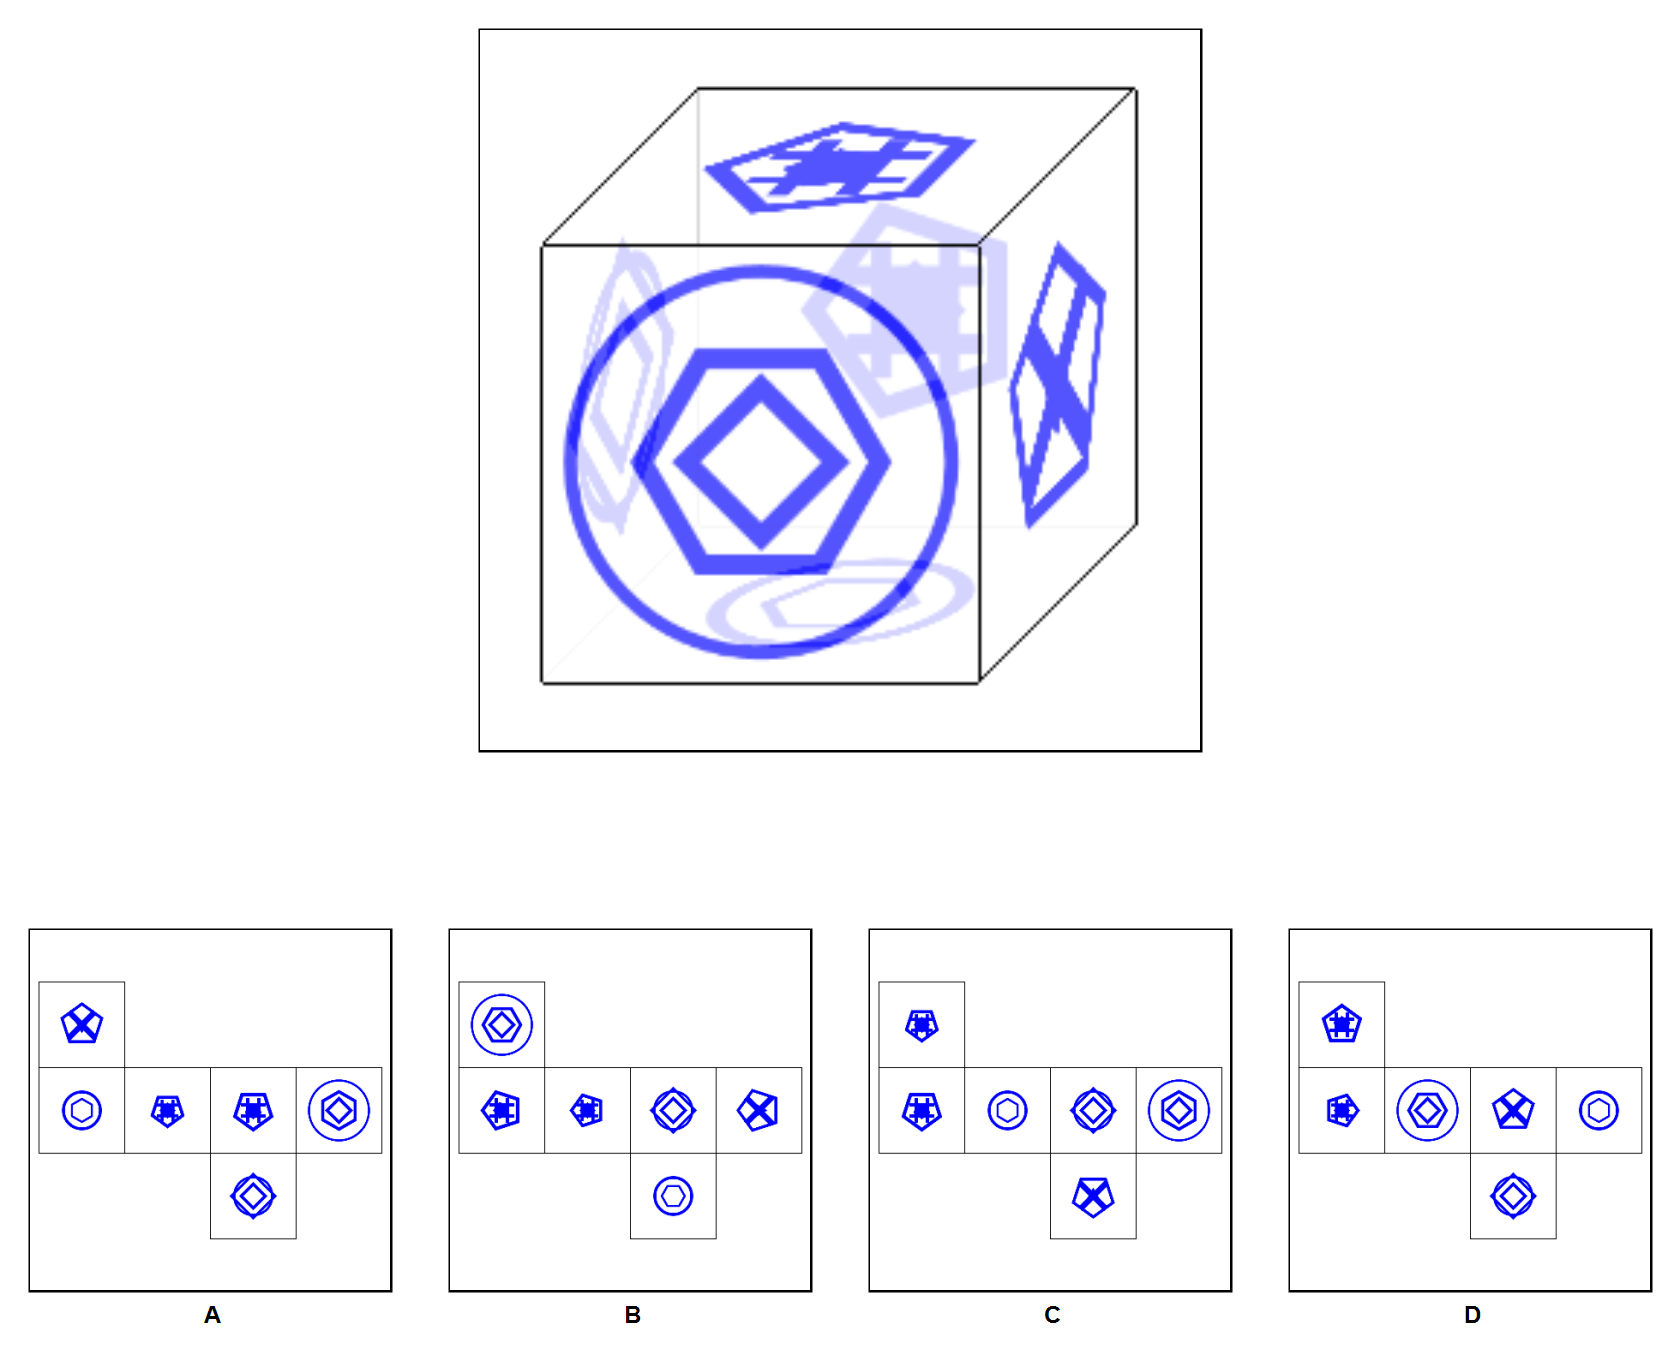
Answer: A